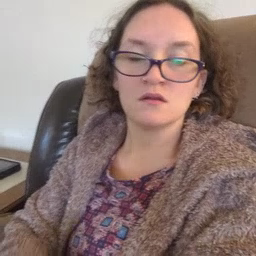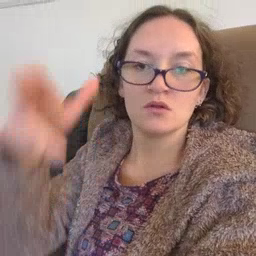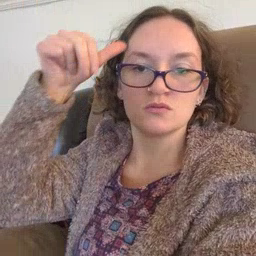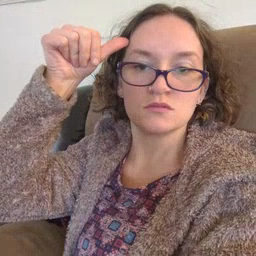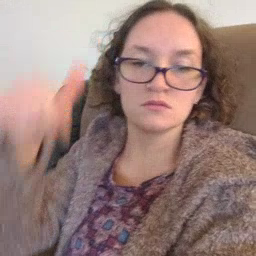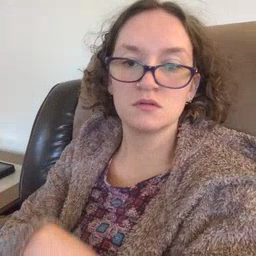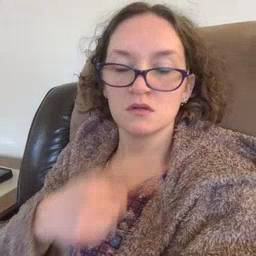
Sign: horse